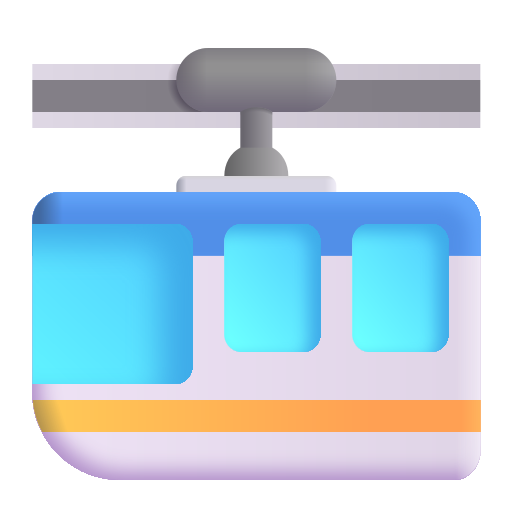
suspension railway color